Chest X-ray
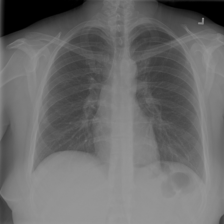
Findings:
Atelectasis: negative
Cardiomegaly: negative
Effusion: negative
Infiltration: negative
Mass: negative
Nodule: negative
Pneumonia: negative
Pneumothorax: negative
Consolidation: negative
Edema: negative
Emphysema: negative
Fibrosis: negative
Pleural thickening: negative
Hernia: negative